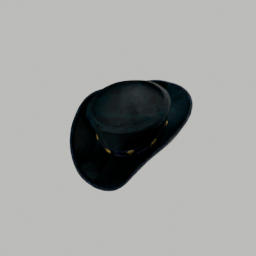
Label: people